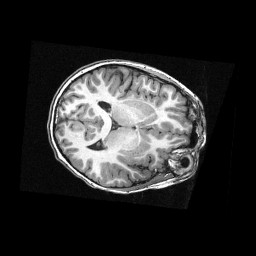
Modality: T1w
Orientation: axial
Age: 11
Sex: male
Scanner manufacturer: siemens
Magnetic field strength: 3 T
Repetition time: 2.3 s
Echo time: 0.00336 s